Question: Is there any way I can get the ID for a sub-collection in firestore? I've made an application which works if I type in the sub-collection's ID manually, so I want to avoid this.
In the picture I've added the 403p2bY..... is the user.uid and I can refer it using the same. But as for the wallet id, I need to manually enter the id. Is there any way to solve this?Thank you !

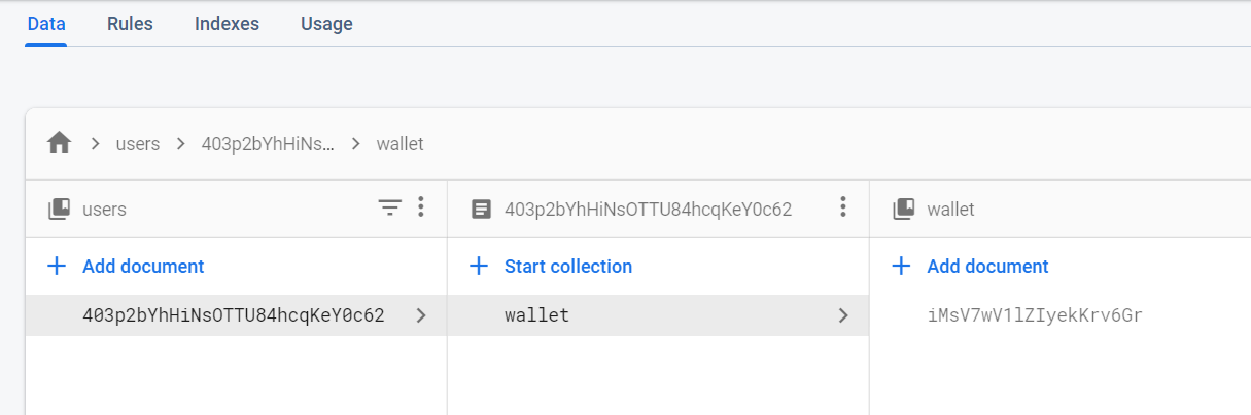
Answer: You can get all wallet documents for the user with 'db.collection('users').doc(user.uid).collection('wallet').get()', and then you can loop over the results and print 'doc.id' to get each id:
'''
db.collection('users').doc(user.uid).collection('wallet').get().then(function(querySnapshot) {
querySnapshot.forEach(function(doc) {
console.log(doc.id, " => ", doc.data());
});
});
'''
Also see the Firebase documentation on <URL>.